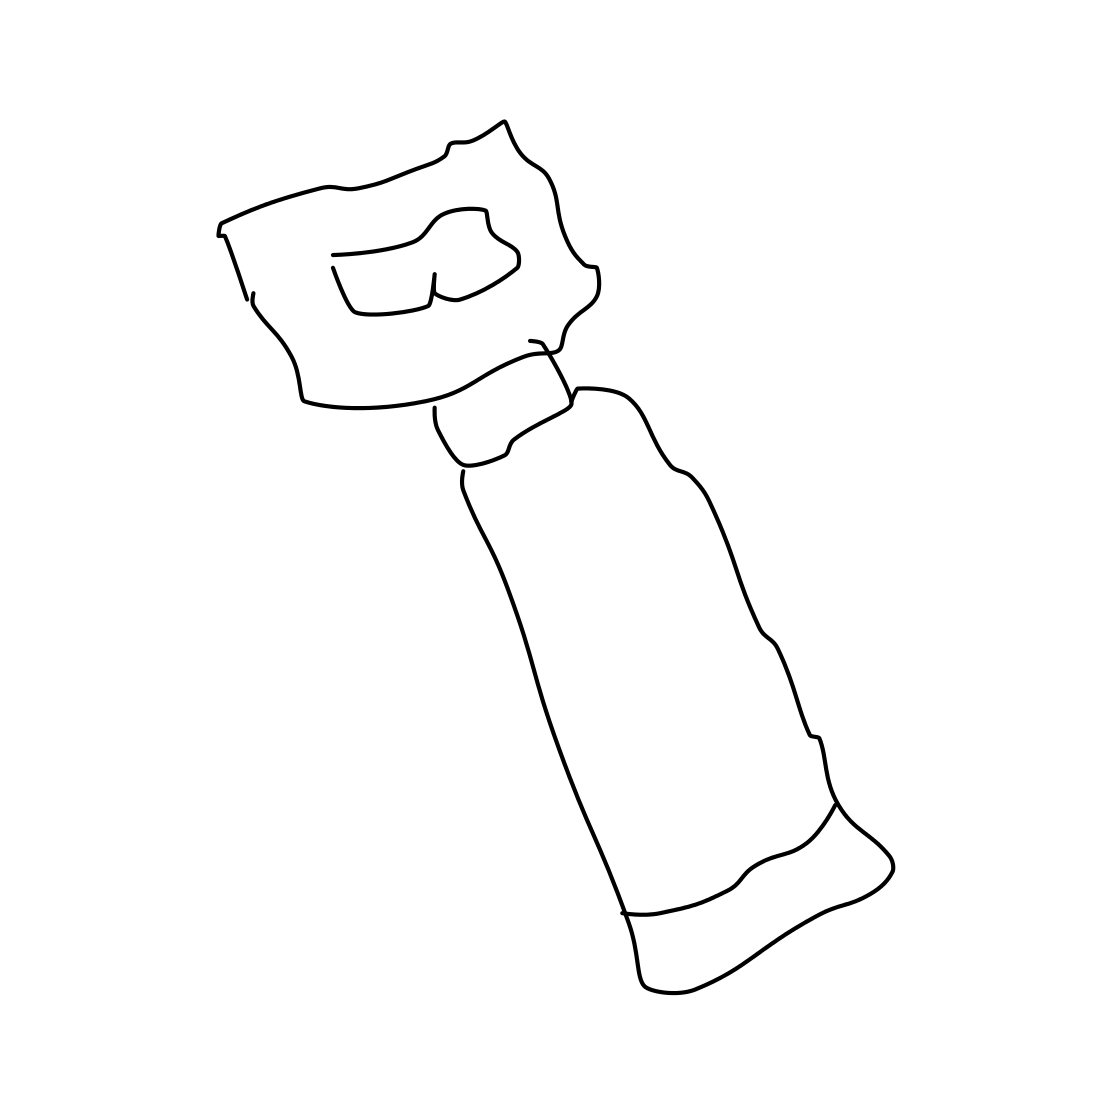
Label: bottle opener